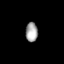
Tissue: prostate
Cell type: T cells
Senescence score: 0.2562
Nuclear area (px): 231
Mean DAPI intensity: 163.359